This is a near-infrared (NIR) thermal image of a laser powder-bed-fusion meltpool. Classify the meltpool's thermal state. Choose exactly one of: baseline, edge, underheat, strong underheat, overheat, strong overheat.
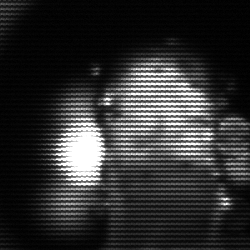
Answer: strong underheat